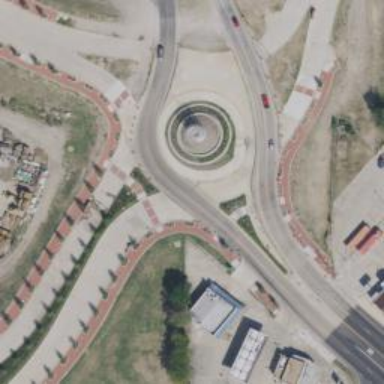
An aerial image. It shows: Primary highway connected to roundabout. There is separate sidewalk alongside.